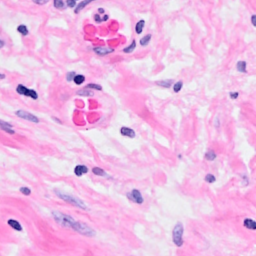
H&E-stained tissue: Breast